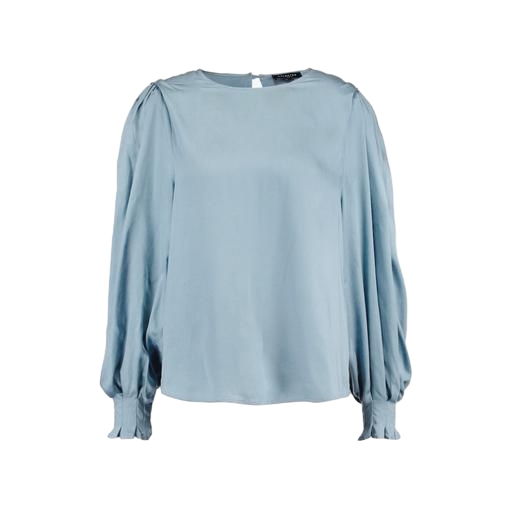
blue bishop sleeve blouse, daria top sky blue, blue maxazria blouse, white background